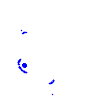
Particle: electron